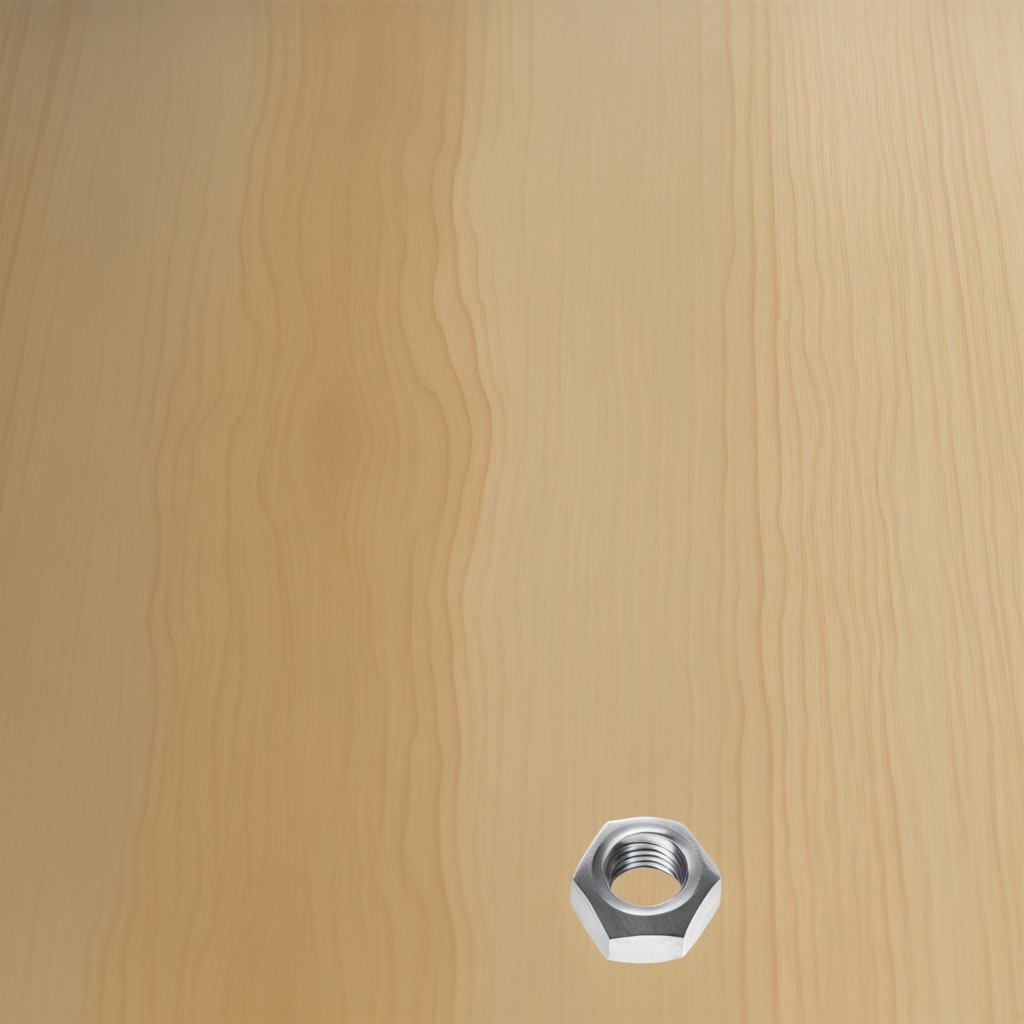
A metal nut is lying on a plywood surface in a paint workshop lit by afternoon window light.